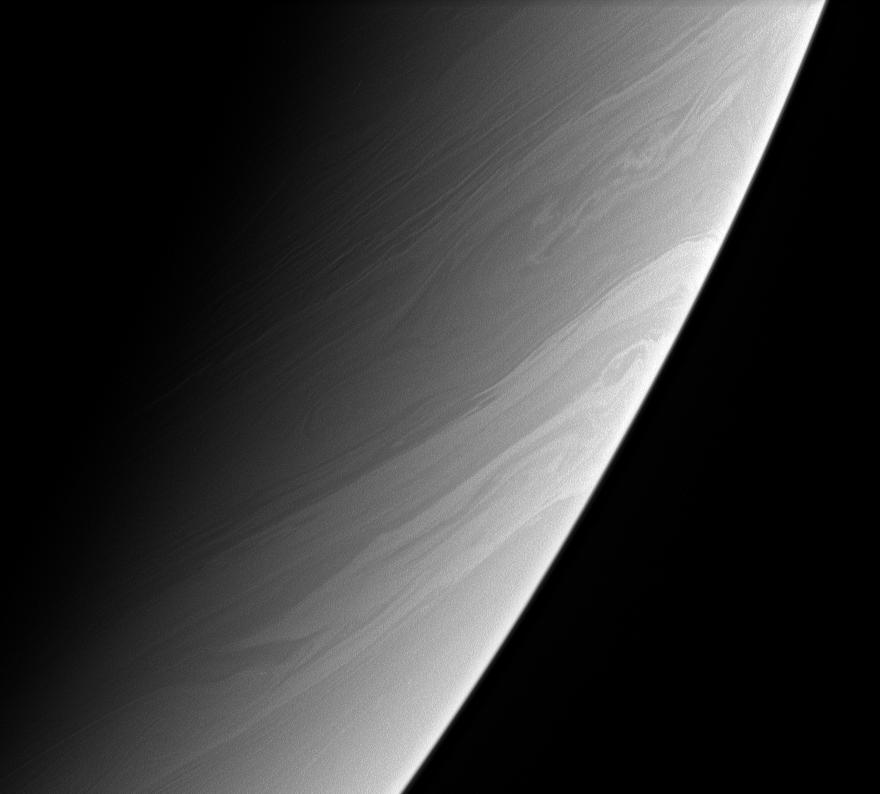
Saturn Streamers Saturn, Cassini-Huygens